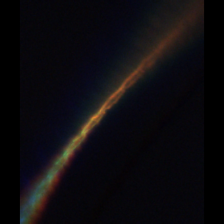
Taxon: Psuedo-nitzschia
Group: Diatoms